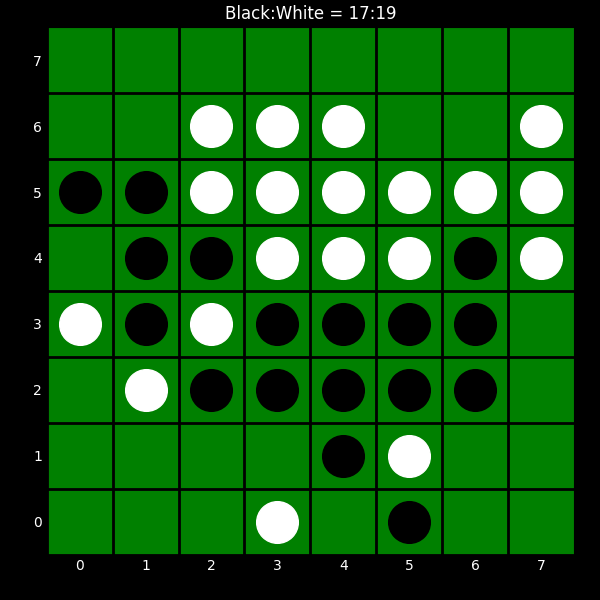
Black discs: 17
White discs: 19